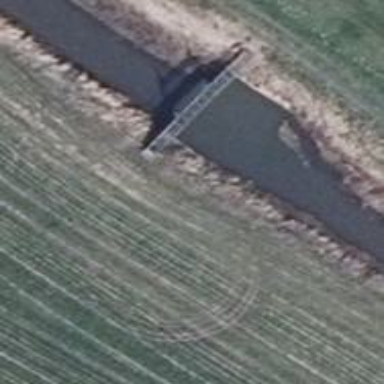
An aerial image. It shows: Weir in waterway.